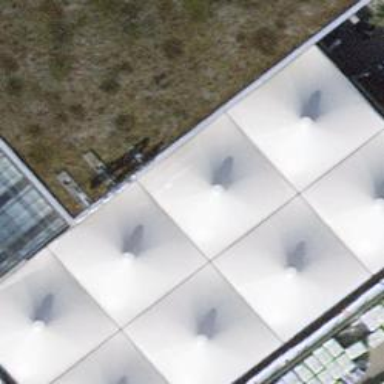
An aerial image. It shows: View of roof of building.